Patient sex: M
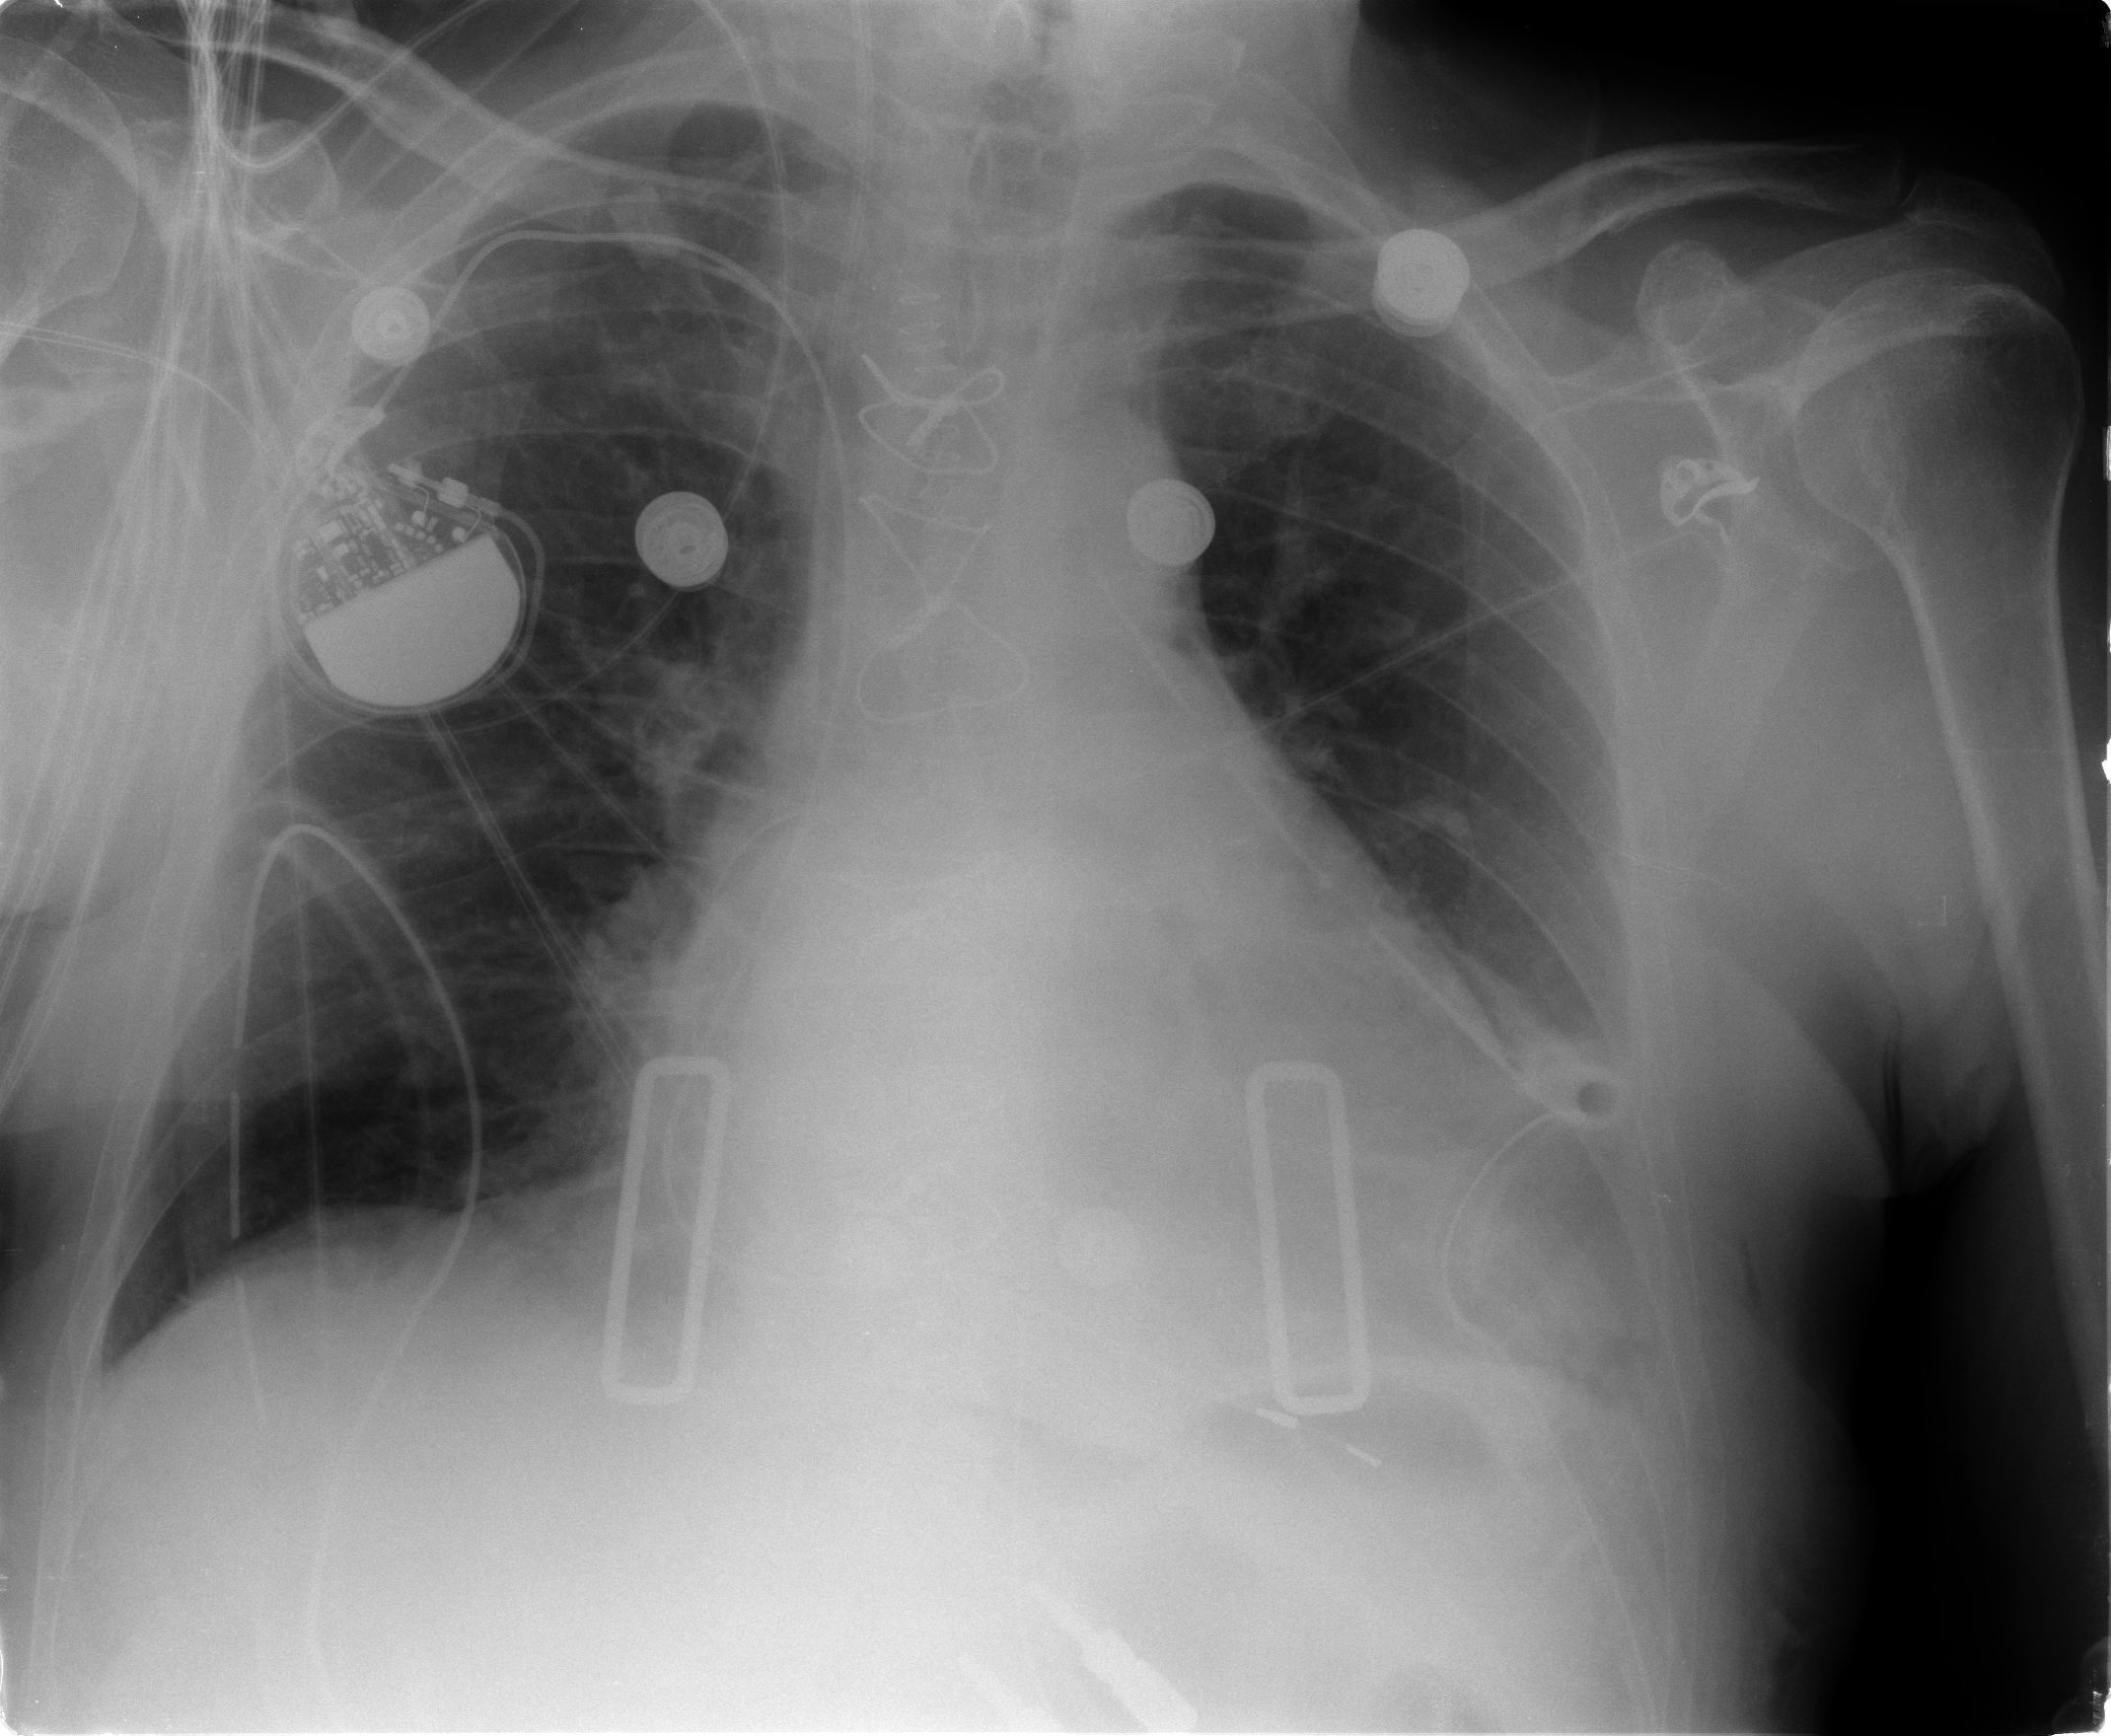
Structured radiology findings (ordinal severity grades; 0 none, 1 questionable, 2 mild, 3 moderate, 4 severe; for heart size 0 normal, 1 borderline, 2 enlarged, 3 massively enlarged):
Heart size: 2
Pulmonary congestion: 1
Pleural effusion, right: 0
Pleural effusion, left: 2
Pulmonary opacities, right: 0
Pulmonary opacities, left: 0
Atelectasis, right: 0
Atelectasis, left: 2